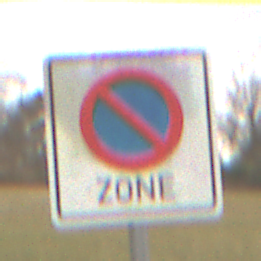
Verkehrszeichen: BeginnEingeschraenktesHalteverbotZone
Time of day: Midday
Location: Outdoor (Nature)
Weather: Overcast
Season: NotSpecified
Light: Natural